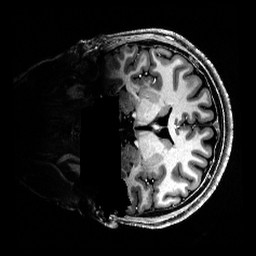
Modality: T1w
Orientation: coronal
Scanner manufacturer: siemens
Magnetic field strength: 6.98 T
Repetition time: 5 s
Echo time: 0.00343 s